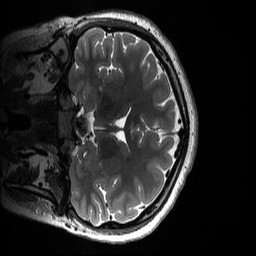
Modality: T2w
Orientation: coronal
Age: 23
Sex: female